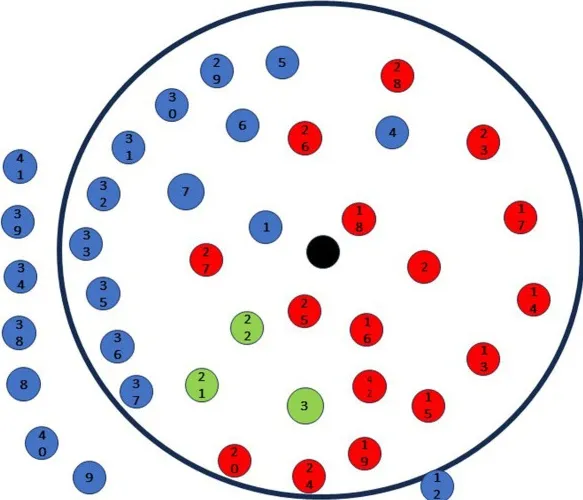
Graphic-symbolic drawing made by the family: points.
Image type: pathology (giemsa)